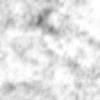
Label: no_change